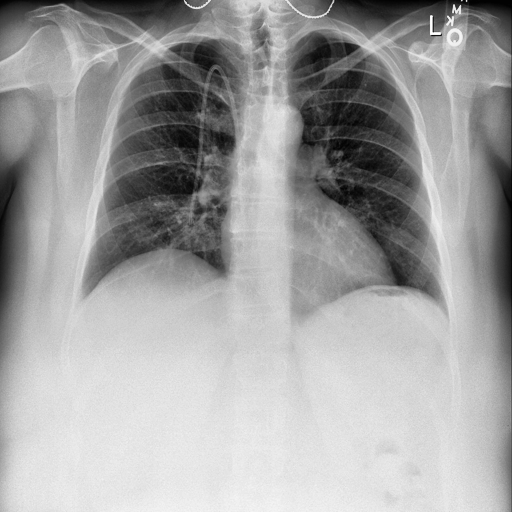
Finding: NORMAL